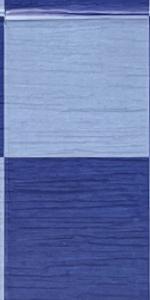
Label: Empty